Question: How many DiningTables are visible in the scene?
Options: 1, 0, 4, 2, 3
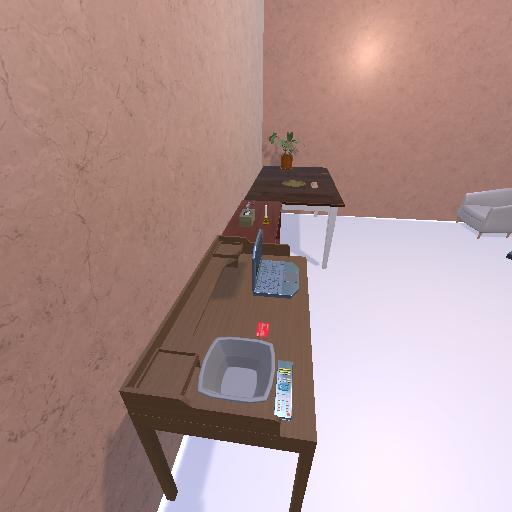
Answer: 1